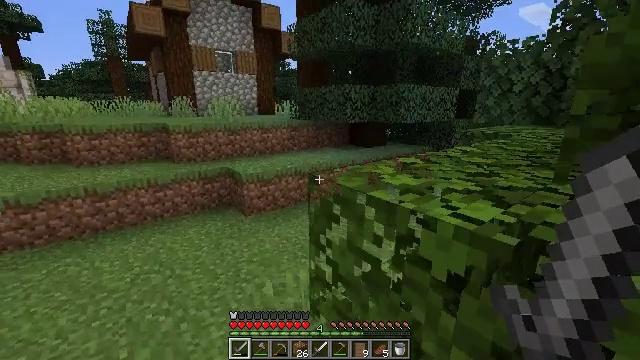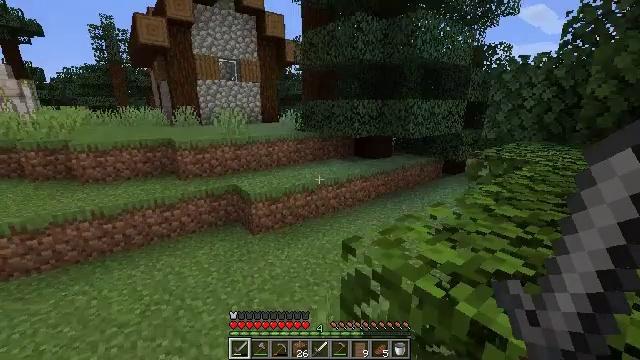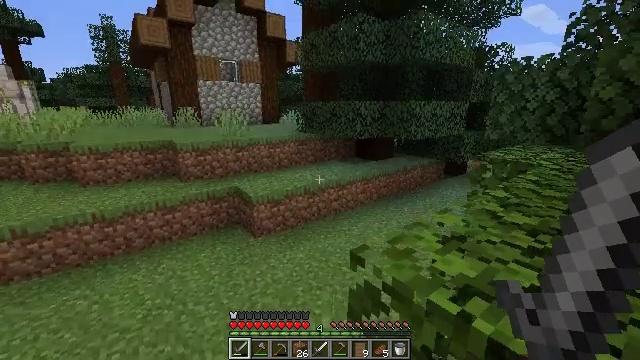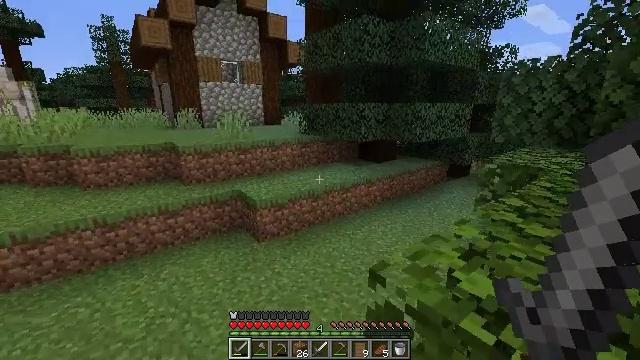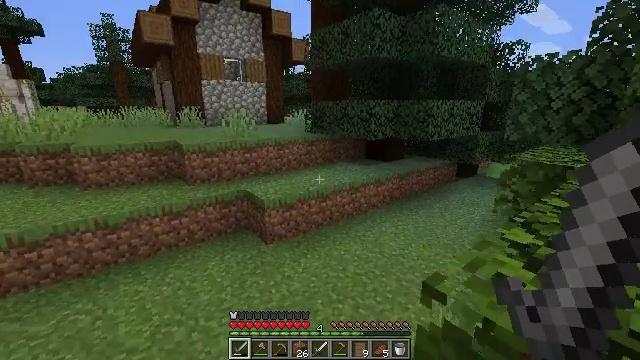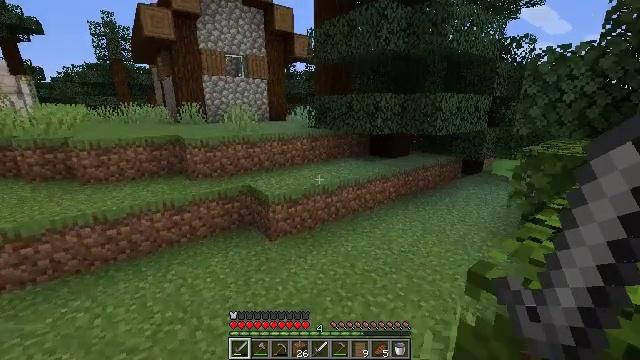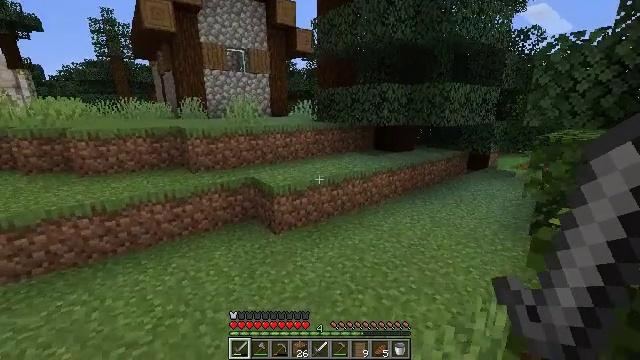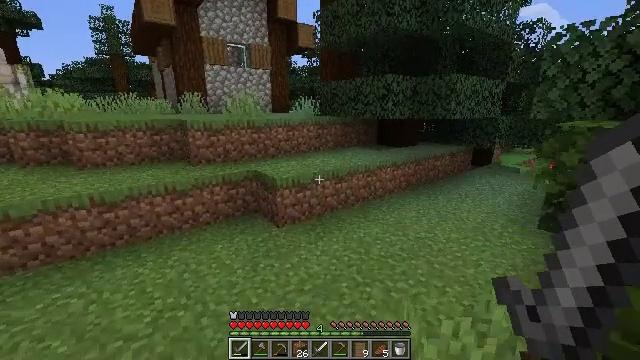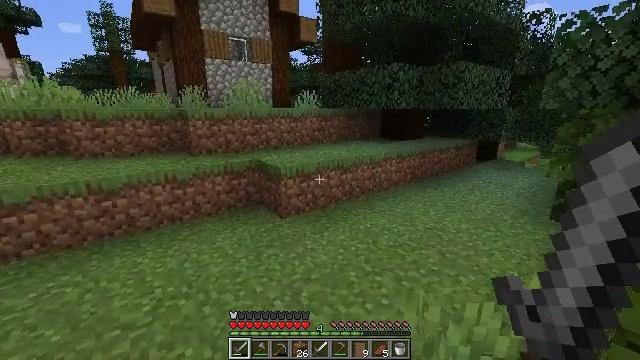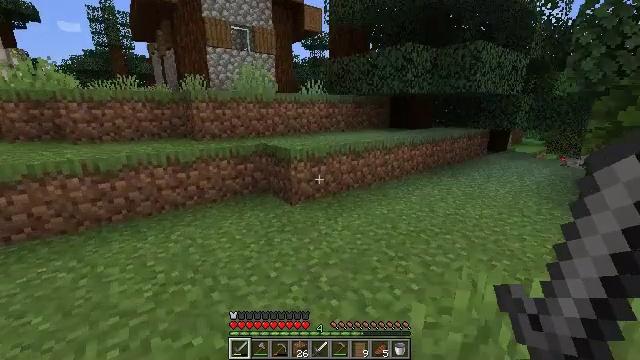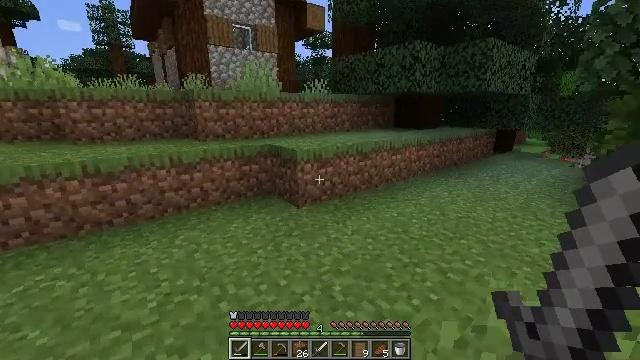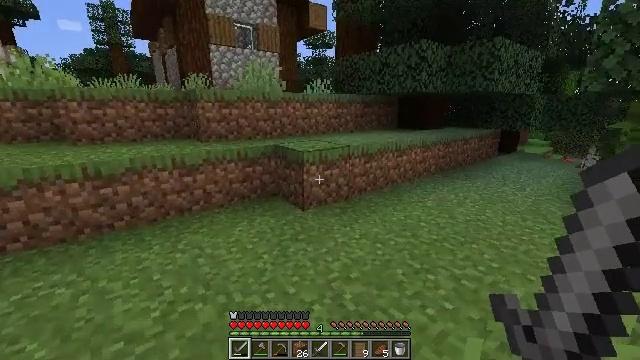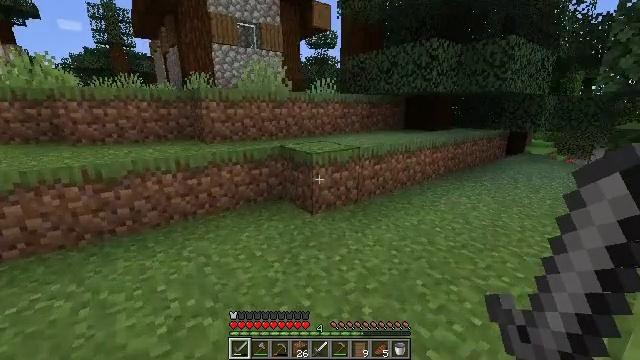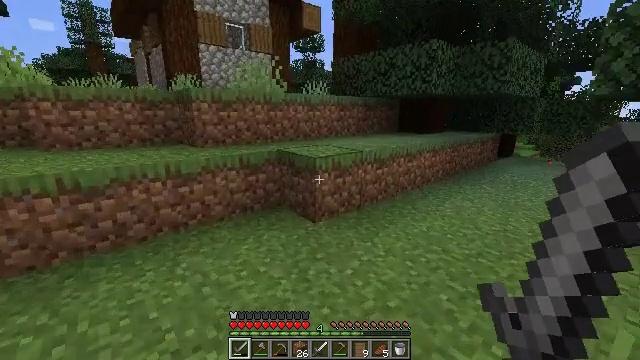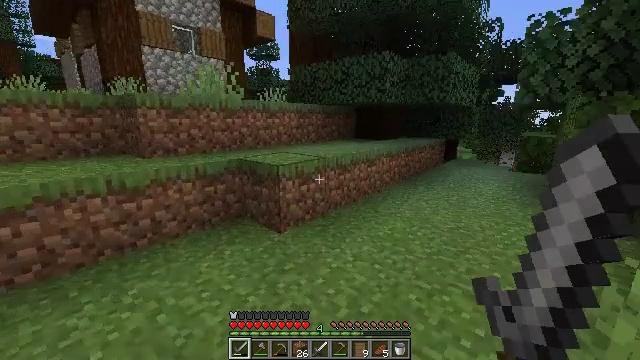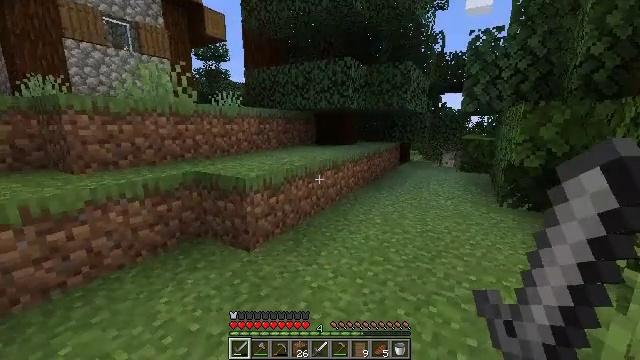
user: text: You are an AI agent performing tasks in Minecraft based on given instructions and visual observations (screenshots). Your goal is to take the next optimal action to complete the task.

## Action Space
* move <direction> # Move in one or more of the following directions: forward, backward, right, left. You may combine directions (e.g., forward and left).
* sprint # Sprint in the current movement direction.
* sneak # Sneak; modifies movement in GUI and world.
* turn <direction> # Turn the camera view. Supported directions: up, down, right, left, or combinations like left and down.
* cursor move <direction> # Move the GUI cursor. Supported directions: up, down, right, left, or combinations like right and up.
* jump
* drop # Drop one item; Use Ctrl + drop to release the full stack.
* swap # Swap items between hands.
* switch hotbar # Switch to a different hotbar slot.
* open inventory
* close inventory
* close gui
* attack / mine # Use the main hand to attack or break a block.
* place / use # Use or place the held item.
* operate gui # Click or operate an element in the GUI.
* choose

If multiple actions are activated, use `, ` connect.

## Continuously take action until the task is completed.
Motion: motion action
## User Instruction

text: Harvest the rose bush for its flowers.
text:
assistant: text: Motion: move forward and move left, jump
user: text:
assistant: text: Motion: move forward and move left, jump
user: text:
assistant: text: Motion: move forward and move left
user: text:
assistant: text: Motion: move forward and move left
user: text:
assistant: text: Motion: move forward and move left
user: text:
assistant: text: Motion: move forward and move left
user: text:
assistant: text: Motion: move forward and move left
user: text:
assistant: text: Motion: move forward and move left
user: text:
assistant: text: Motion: move forward and move left
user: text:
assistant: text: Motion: move forward and move left
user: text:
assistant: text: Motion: move forward and move left
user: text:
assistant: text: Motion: move forward and move left
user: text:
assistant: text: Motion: move forward and move left, turn right
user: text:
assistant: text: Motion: move forward and move left, turn right and up
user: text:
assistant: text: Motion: move forward, turn right and up
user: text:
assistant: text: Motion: move forward, turn right
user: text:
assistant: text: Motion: move forward, turn right
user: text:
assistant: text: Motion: move forward, turn right
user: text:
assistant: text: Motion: move forward
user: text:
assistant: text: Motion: move forward
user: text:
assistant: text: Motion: move forward
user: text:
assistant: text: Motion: move forward
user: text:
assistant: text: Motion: move forward
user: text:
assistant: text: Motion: move forward
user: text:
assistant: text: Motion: move forward
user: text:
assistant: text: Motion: move forward
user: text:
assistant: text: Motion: move forward
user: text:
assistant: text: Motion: move forward
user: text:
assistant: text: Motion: move forward
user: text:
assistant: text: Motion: move forward